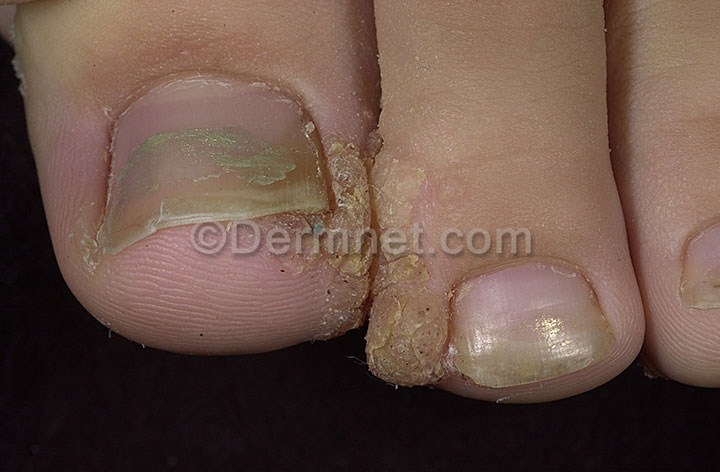
Disease: Warts Molluscum and other Viral Infections